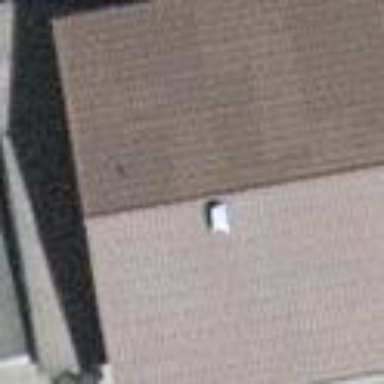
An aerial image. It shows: Simple house.